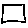
Label: square